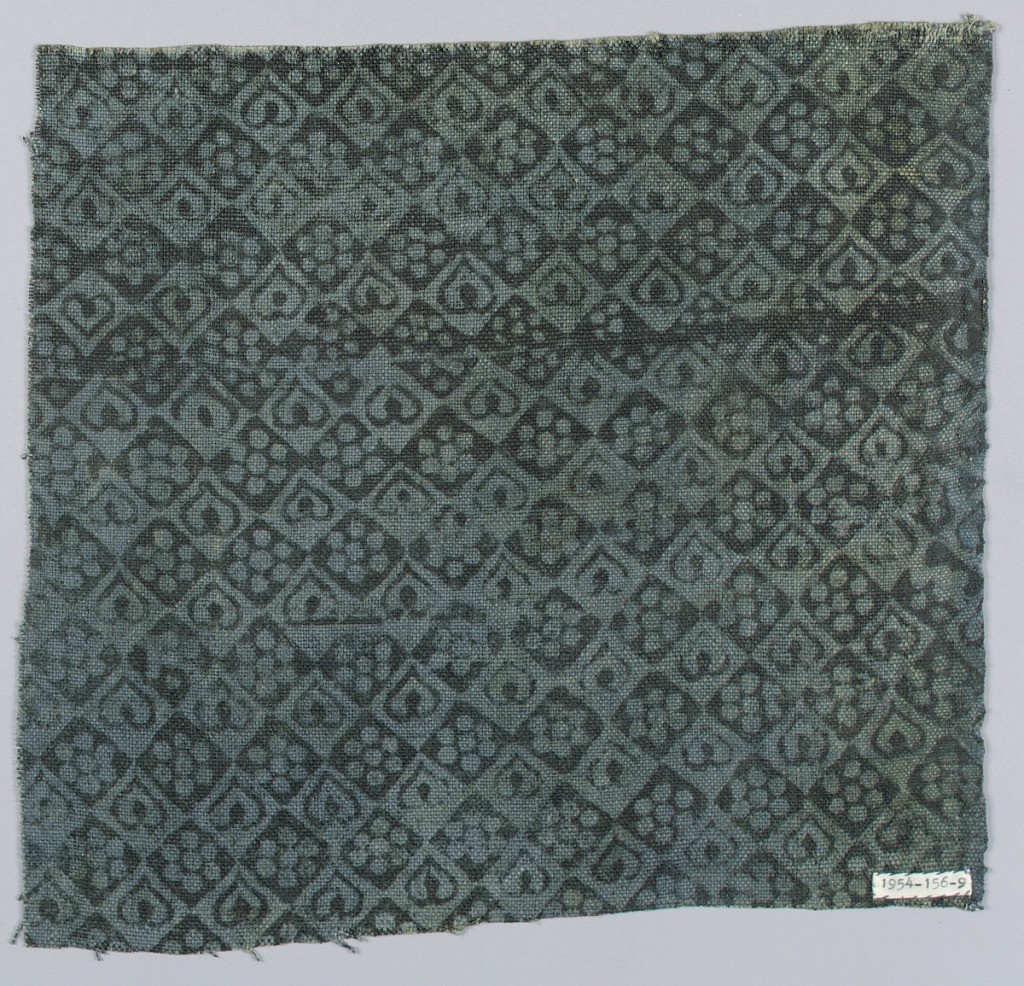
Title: Fragment
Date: late 17th–early 18th century
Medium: linen Technique: resist printed on plain weave
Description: Fragment printed on both sides in black over a greenish-blue ground. Design on one side shows open flower faces with pointed leaves, stems and foliage curving around flower heads to form active open frame. On reverse side a small block design framing small flower head alternating with one selvage present.